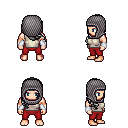
a pixel art fantasy rpg character, male body template, human, light skin, white sleeveless shirt, red pants, gray right-swept hairstyle, chain hood, white cloth bracers, four views (front, back, left, right), 2x2 character sprite sheet, small pixel art, hard edges, no anti-aliasing